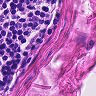
Metastatic tissue present: no